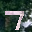
Label: 7